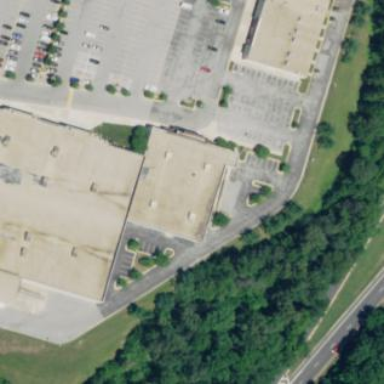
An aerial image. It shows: Retail building.